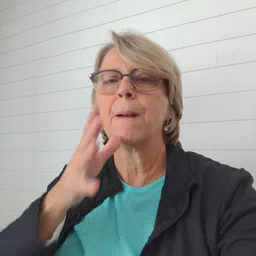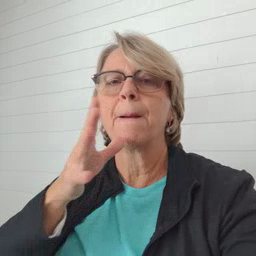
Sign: mom